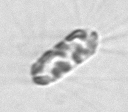
Label: Corethron_hystrix